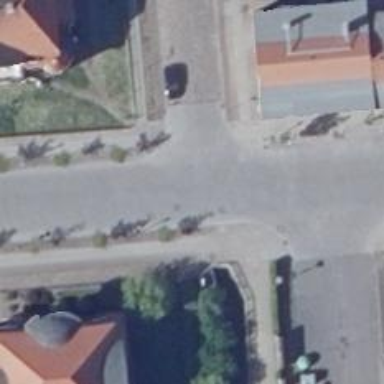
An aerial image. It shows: Residential road with sidewalks on both sides. Parallel parking is available on the street.